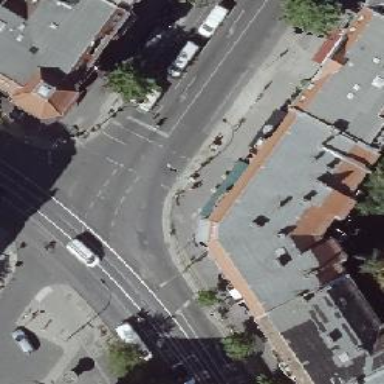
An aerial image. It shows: Pub.